Question: But the top list should have only down arrow and bottom list should have only up arrow after reordering.
i have tried below
<URL>
'''
$('#testidone ul li').append('<span ><img class="down-arrow" id="theImg" src="grey-darrow.png" tabindex="0" /><img class="up-arrow" id="2img" src="theImg.png" tabindex="0" /></span>');
$('#testidone ul li:first span img.up-arrow').css("visibility", "hidden");
$('#testidone ul li:last span img.down-arrow').css("visibility", "hidden");
newt = $('#testidone ul li span img');
$(newt).keydown(function(e) {
var pli = $(this).parent().parent("li");
if ($("img.down-arrow").is(":focus")) {
switch (e.which) {
case 40:
pli.insertAfter(pli.next());
break; //down
}
pli.focus();
}
});
$("li").parent().css("background-color", "yellow");
'''
'''
li {
list-style: none;
}
'''
'''
<script src="https://ajax.googleapis.com/ajax/libs/jquery/2.1.1/jquery.min.js"></script>
<div id="testidone">
<ul>
<li>1</li>
<li>2</li>
<li>3</li>
<li>4</li>
<li>5</li>
</ul>
</div>
<div id="testidtwo">
<ul>
</ul>
</div>
'''
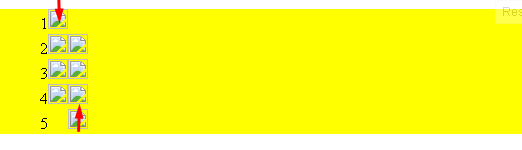
Answer: '''
$('#testidone ul li').append('<span ><img class="down-arrow" id="theImg" src="grey-darrow.png" tabindex="0" data-direction="down" /><img class="up-arrow" id="2img" src="theImg.png" tabindex="0" data-direction="up"/></span>');
function setFirstLast(){
$('#testidone ul li:first span img.up-arrow').css("visibility","hidden");
$('#testidone ul li:last span img.down-arrow').css("visibility","hidden");
}
setFirstLast();
$("#testidone ul li img").click(function(){
var parentEle = $(this).parent().parent("li");
if($(this).hasClass( "down-arrow" )){
$('#testidone ul li:first span img.up-arrow').css("visibility","visible");
parentEle.insertAfter(parentEle.next());
}
else{
$('#testidone ul li:last span img.down-arrow').css("visibility","visible");
parentEle.insertBefore(parentEle.prev());
}
setFirstLast();
});
$("li").parent().css( "background-color", "yellow" );
'''